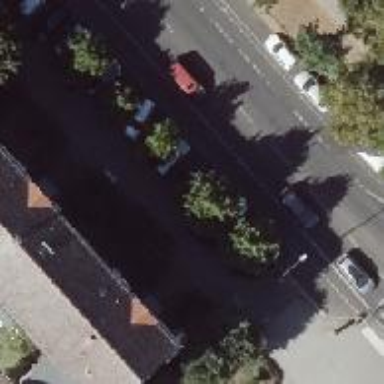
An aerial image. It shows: There is collision protection in place for parking obstacles.